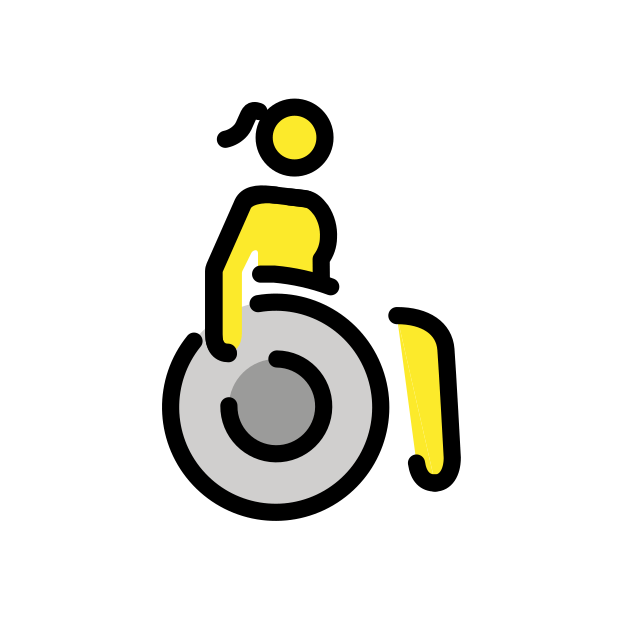
woman in manual wheelchair